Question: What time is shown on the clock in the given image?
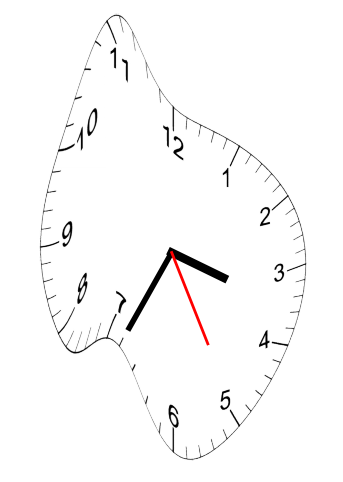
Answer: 03:34:25